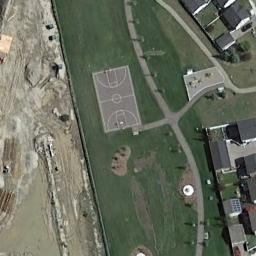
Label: basketball_court